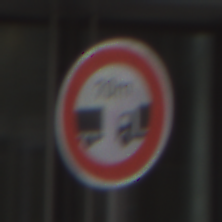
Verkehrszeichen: VerbotUnterschreitenMindestabstand
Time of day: Midday
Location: Outdoor (Urban)
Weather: Overcast
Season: NotSpecified
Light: Natural